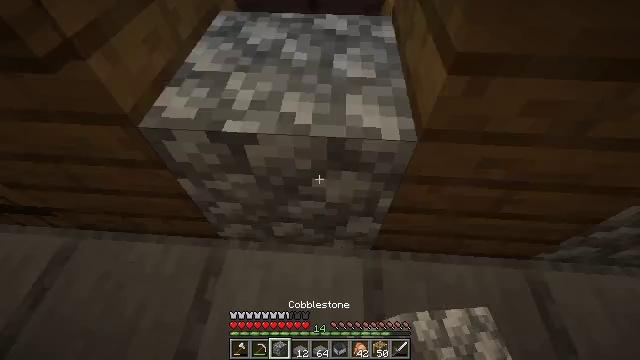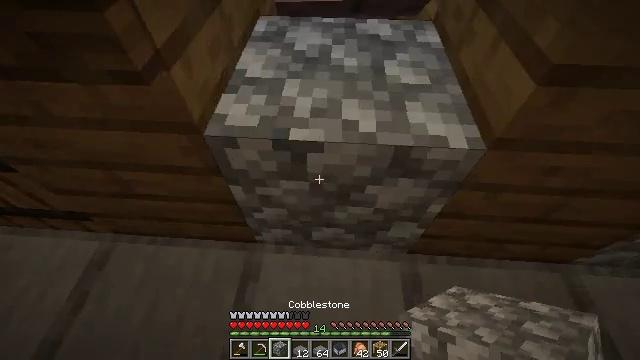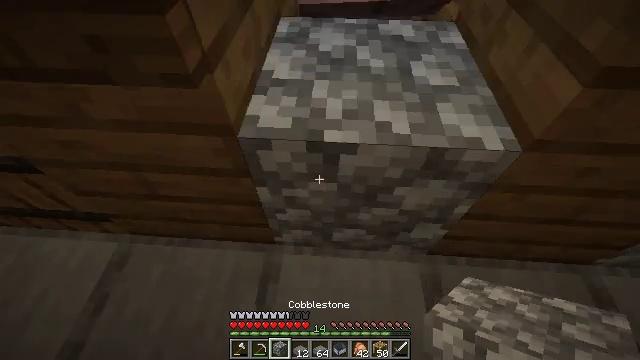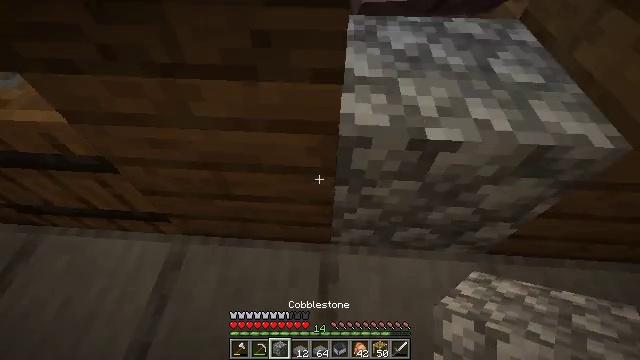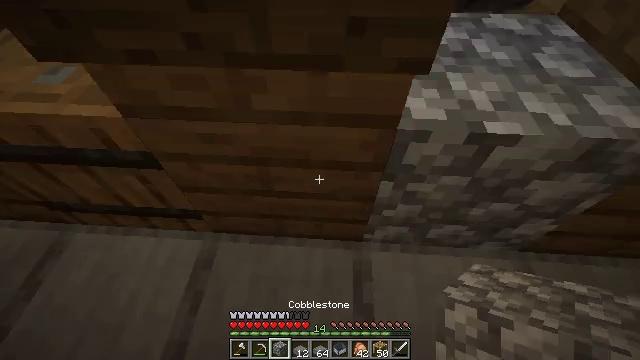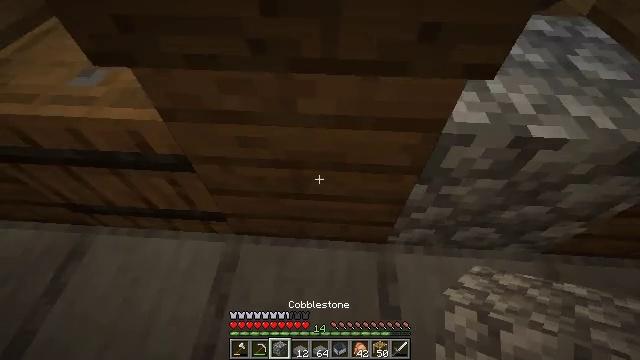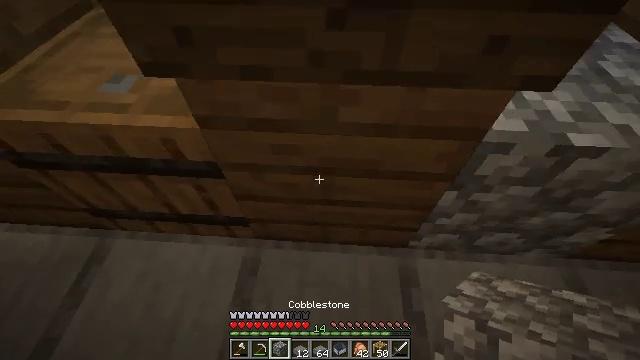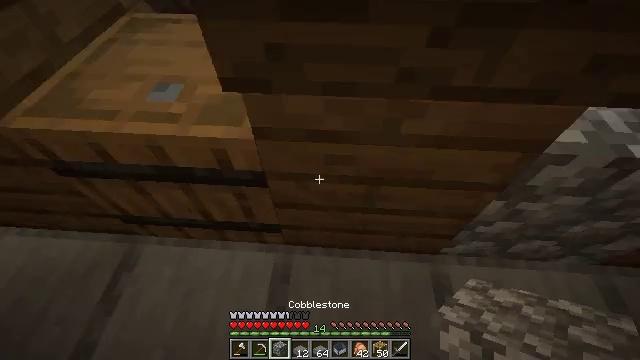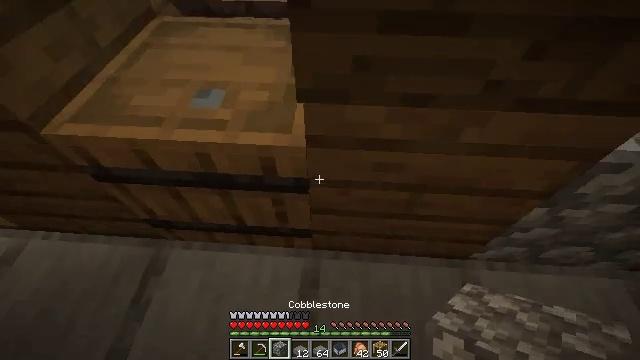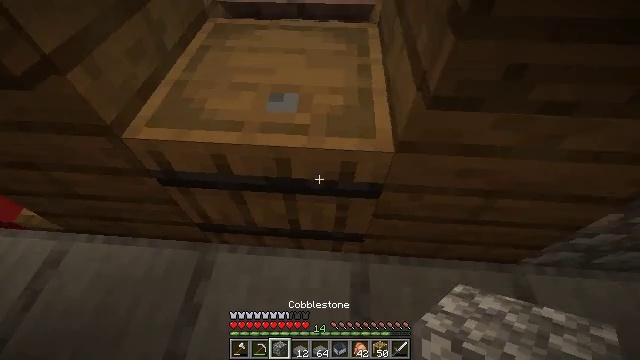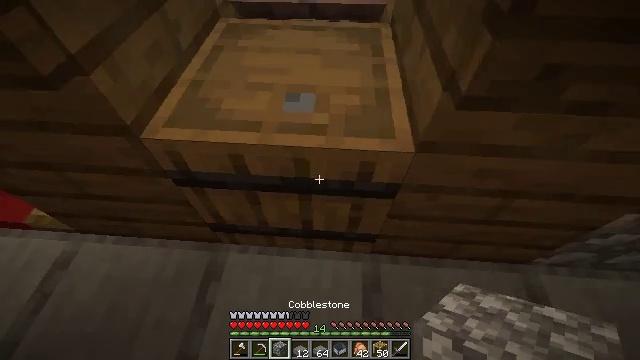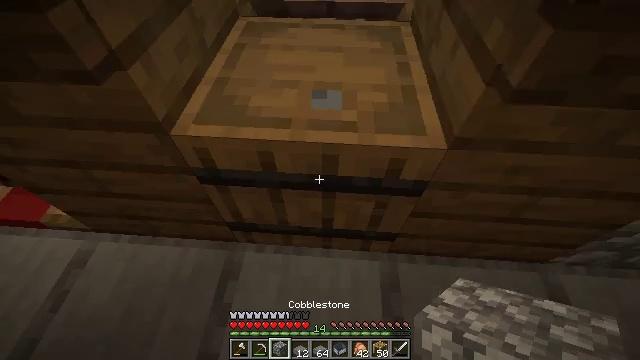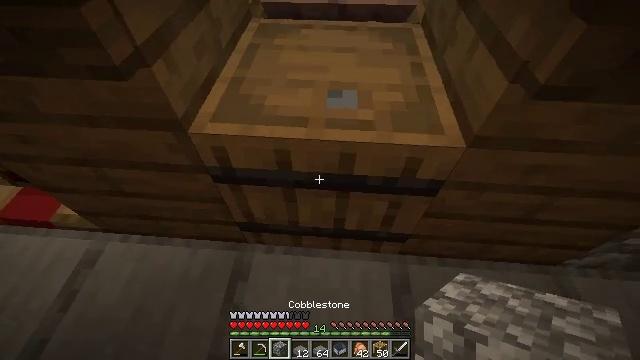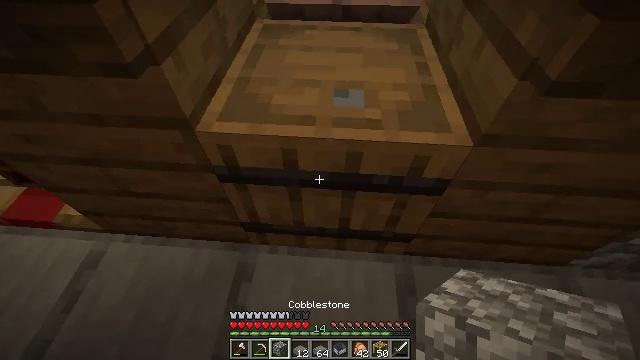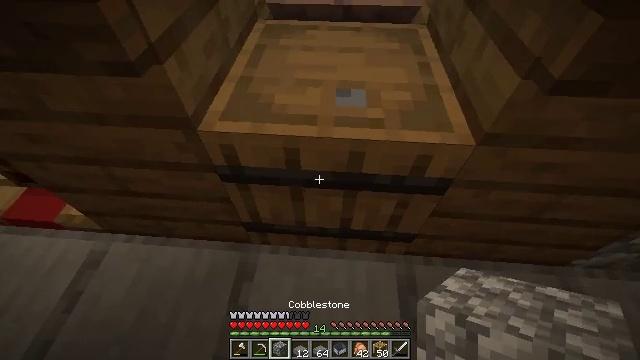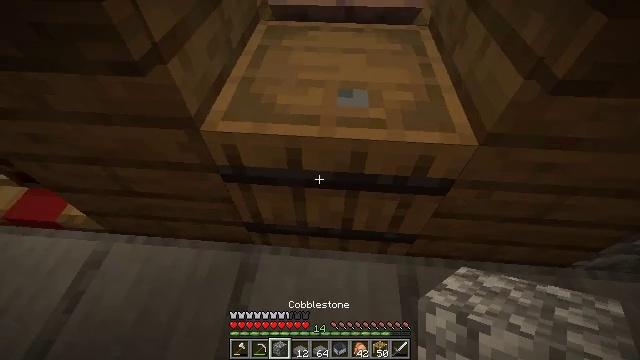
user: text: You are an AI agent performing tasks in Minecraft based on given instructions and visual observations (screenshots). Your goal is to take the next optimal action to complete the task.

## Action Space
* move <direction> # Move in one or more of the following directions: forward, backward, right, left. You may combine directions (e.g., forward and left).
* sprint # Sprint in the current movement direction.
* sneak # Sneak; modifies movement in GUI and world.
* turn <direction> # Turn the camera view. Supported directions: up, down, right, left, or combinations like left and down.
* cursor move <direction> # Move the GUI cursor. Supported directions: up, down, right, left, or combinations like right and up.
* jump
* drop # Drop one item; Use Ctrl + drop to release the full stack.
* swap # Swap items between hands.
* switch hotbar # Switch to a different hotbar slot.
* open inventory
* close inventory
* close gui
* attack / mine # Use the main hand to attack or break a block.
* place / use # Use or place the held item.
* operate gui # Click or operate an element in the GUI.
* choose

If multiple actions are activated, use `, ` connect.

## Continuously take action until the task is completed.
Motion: motion action
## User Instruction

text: Mine the barrel to retrieve its items.
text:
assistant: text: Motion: move left
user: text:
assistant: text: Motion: move left
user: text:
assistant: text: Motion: move left
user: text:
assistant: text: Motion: move left
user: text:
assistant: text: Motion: move left
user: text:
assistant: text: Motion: move left
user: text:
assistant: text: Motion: move left
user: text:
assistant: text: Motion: move left
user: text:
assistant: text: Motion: move left
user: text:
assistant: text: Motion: no_op
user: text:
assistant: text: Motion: no_op
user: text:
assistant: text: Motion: no_op
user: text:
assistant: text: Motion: no_op
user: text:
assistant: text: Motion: no_op
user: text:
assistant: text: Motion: no_op
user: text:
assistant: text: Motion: no_op
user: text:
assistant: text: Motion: no_op
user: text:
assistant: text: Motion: no_op
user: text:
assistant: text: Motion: turn right
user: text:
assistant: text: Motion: no_op
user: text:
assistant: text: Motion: no_op
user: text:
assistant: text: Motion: no_op
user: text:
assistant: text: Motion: no_op
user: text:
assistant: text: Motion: no_op
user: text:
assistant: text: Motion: no_op
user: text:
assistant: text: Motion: no_op
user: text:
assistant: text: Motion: no_op
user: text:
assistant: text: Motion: no_op
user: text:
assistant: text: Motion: no_op
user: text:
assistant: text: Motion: no_op